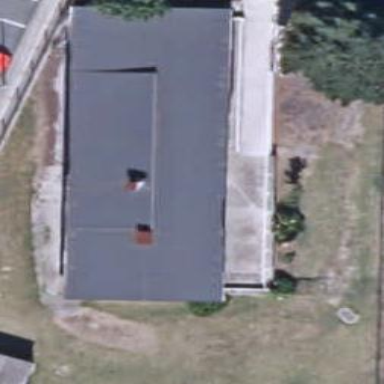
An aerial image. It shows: School building.